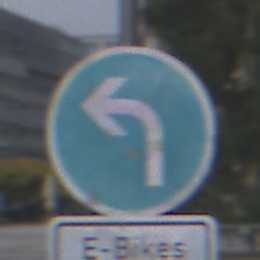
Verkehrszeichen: VorgeschriebeneFahrtrichtungLinks
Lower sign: BesondereFahrzeugeUndTransportgueter13
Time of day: Midday
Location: Outdoor (Urban)
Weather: Overcast
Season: NotSpecified
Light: Natural